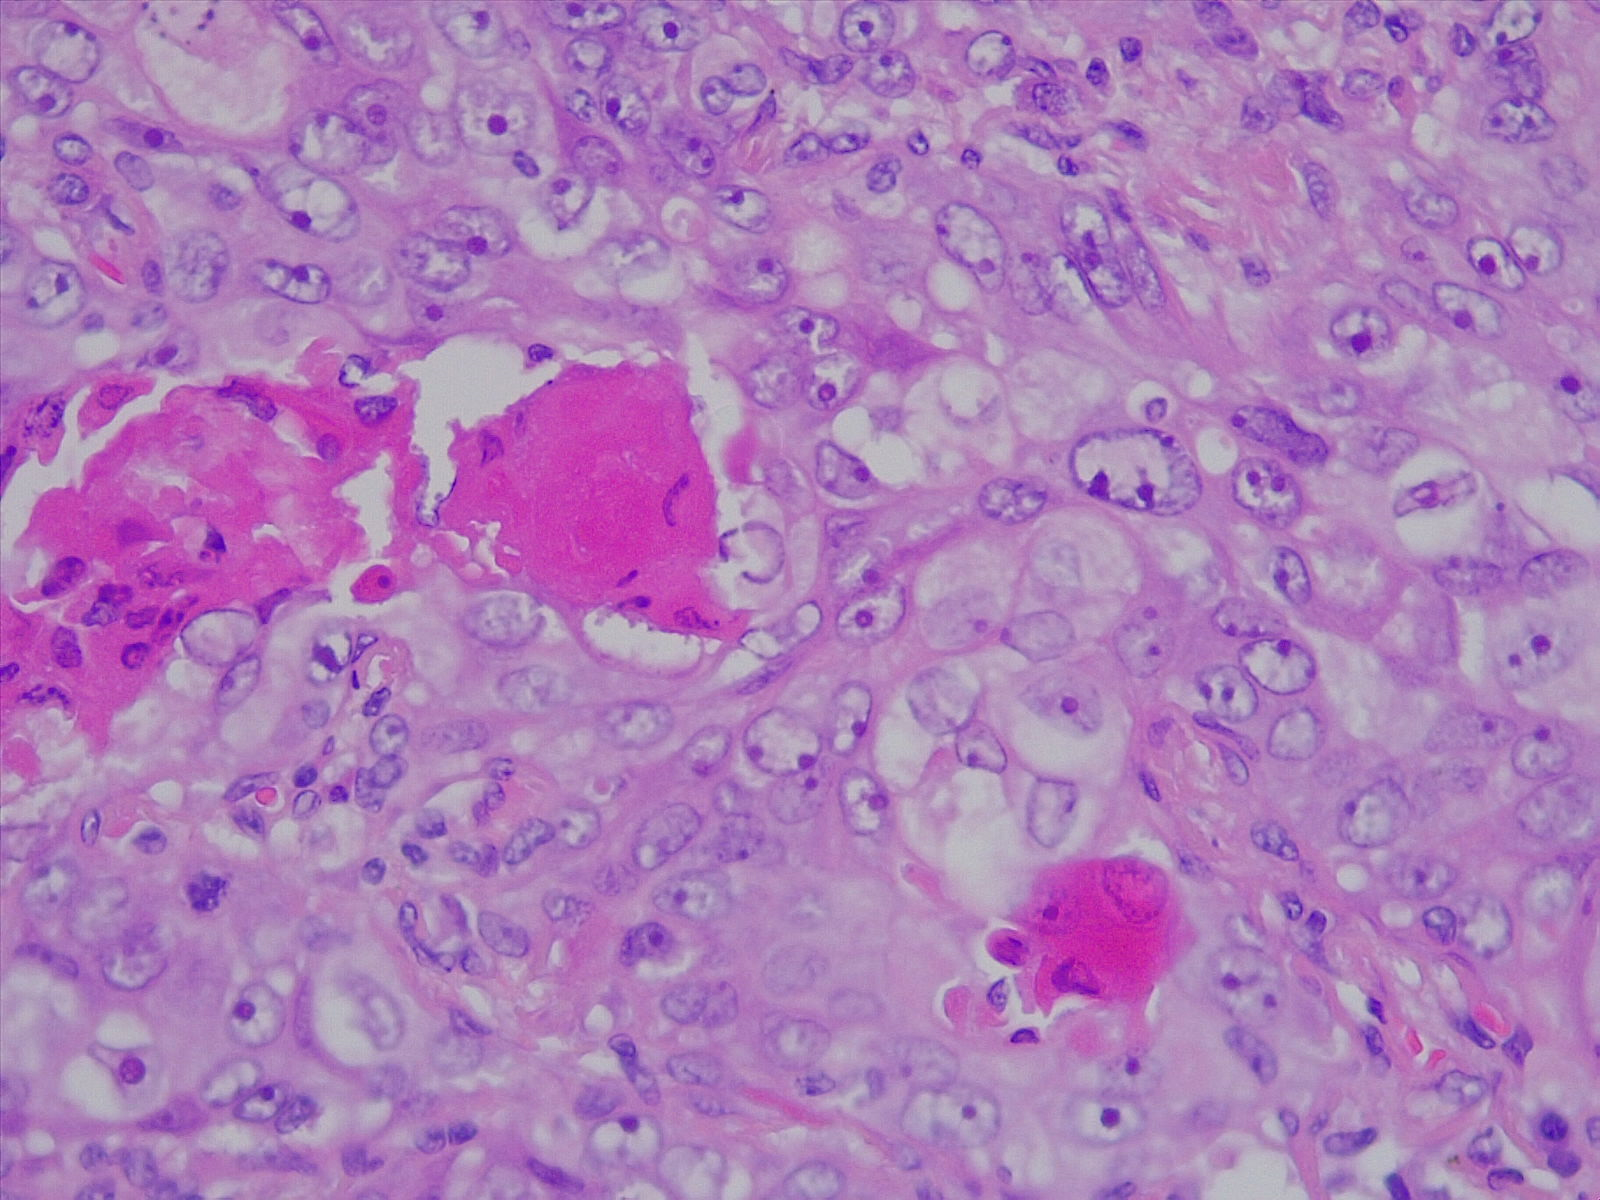
Label: lung squamous cell carcinoma, well differentiated